\RaggedRight

【变式 2】平移、旋转和轴对称是图形运动的基本形式。图中的三角形\mycirc{1}、\mycirc{3}、\mycirc{5}的顶点都在边长为 1 个单位长度的正方形网格点上。

(1) 如图，三角形\mycirc{3}可以看成由三角形\mycirc{1}经过一次 \underline{\quad\quad\quad} 得到（填“平移”“旋转”或“翻折”）；也可以看作由三角形\mycirc{1}先沿直线 $l_1$ 翻折得到三角形\mycirc{2}，再由三角形\mycirc{2}沿直线 $l_2$ 翻折得到三角形\mycirc{3}，请在网格中作出三角形\mycirc{2}和直线 $l_2$。

(2) 通过问题 (1)，我们可以发现：图形的一次平移可以通过 \underline{\quad\quad\quad} 来实现。

(3) 基于问题 (2) 的发现，于是聪明的你提出一个猜想：图形的一次平移能否通过两次旋转实现？例如：三角形\mycirc{5}可以看成由三角形\mycirc{3}经过一次平移得到；也可以看作三角形\mycirc{3}先绕着点 $O_1$ \underline{\quad\quad\quad}（填“顺”或“逆”）时针旋转 \underline{\quad\quad\quad}，得到三角形\mycirc{4}；再将三角形\mycirc{4}绕着点 $O_2$ \underline{\quad\quad\quad}（填“顺”或“逆”）时针旋转 \underline{\quad\quad\quad}，得到三角形\mycirc{5}。完成以上填空并在网格中作出三角形\mycirc{4}。
【解答】
\RaggedRight % 全局文字左对齐

【答案】(1) 平移，画图见解析

(2) 两次轴对称

(3) 顺，$90^\circ$，逆，$90^\circ$，画图见解析

【分析】本题考查的是平移，轴对称，旋转的性质与画图。

（1）根据平移与轴对称的性质进行解答与画图。

（2）根据轴对称的性质解答即可。

（3）根据旋转的性质进行解答与画图即可。

【详解】（1）解：如图，三角形\mycirc{3}可以看成由三角形\mycirc{1}经过一次平移得到；

三角形\mycirc{1}先沿直线$l_1$翻折得到三角形\mycirc{2}，再由三角形\mycirc{2}沿直线$l_2$翻折得到三角形\mycirc{3}，画图如下：

故答案为：平移；

（2）解：通过问题（1），我们可以发现：图形的一次平移可以通过两次轴对称来实现，

故答案为：两次轴对称；

（3）解：如图，三角形\mycirc{5}可以看成由三角形\mycirc{3}经过一次平移得到；也可以看作三角形\mycirc{3}先绕着点$O_1$顺时针旋转$90^\circ$，得到三角形\mycirc{4}；再将三角形\mycirc{4}绕着点$O_2$逆时针旋转$90^\circ$，得到三角形\mycirc{5}。画图如下：

故答案为：顺，$90^\circ$，逆，$90^\circ$。
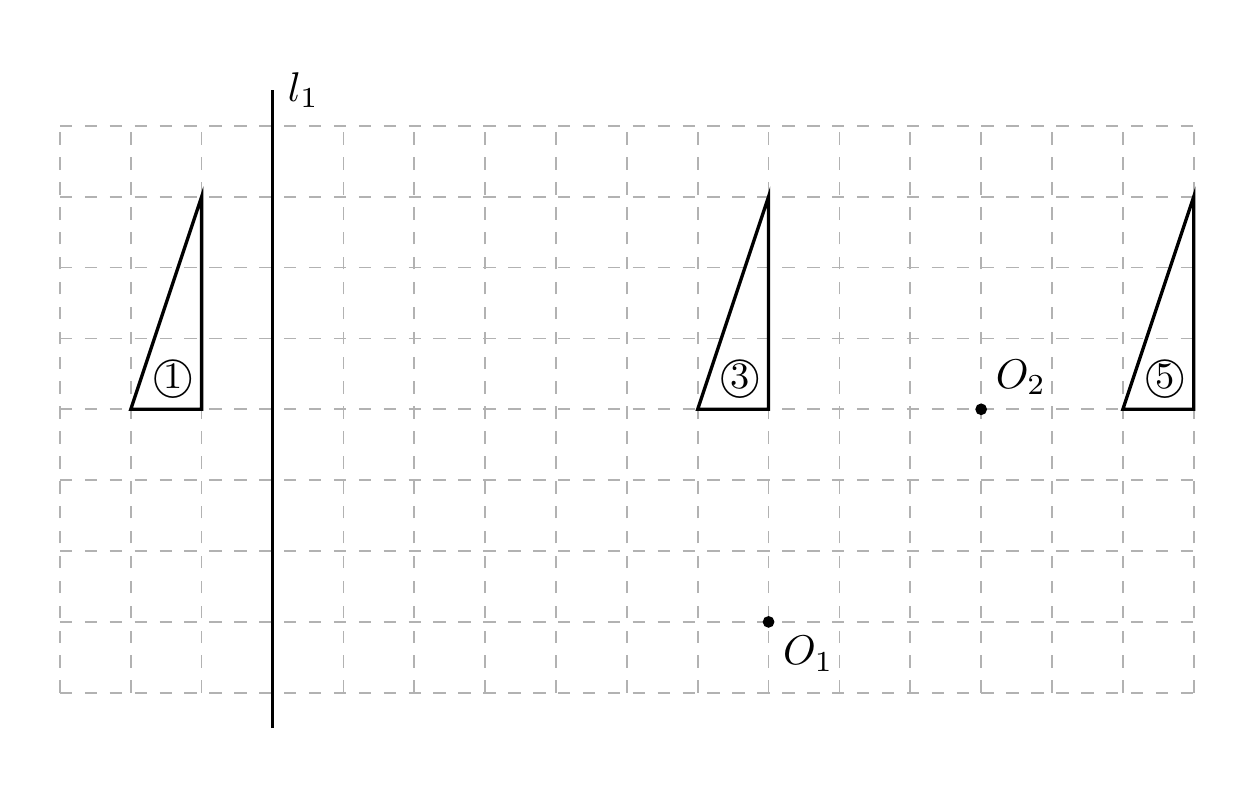
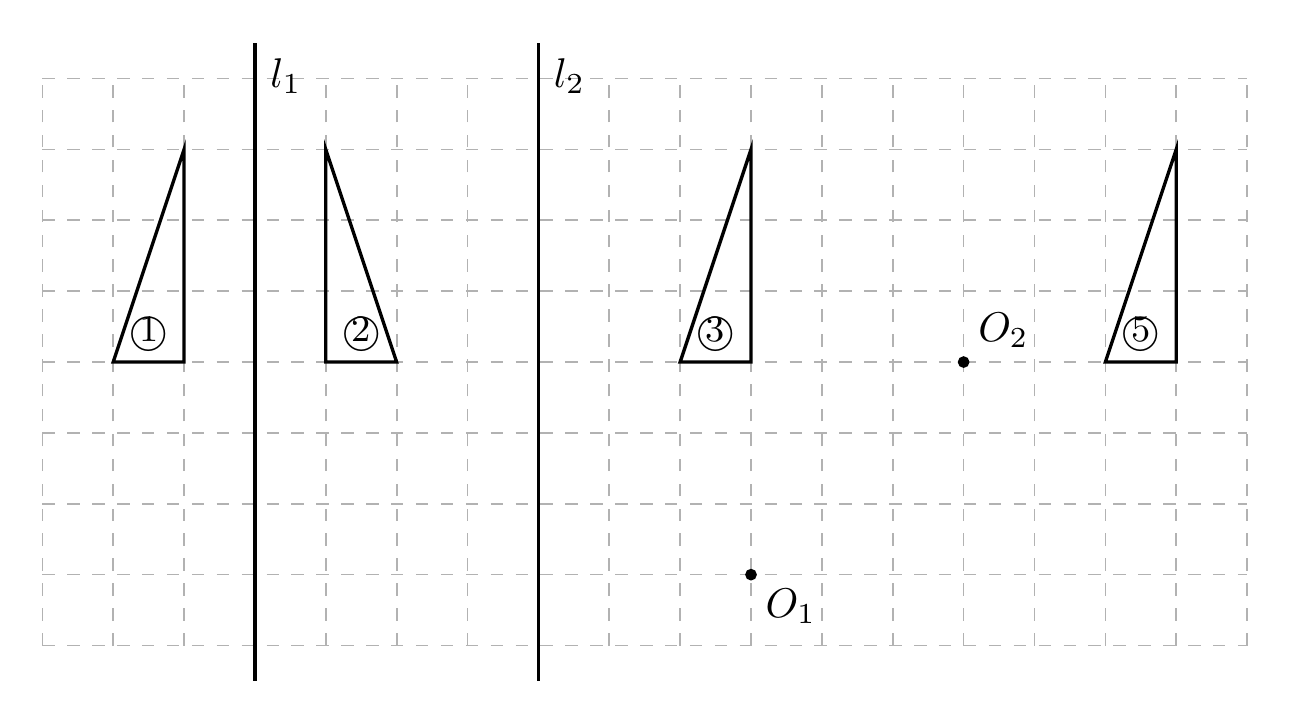